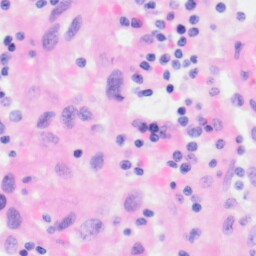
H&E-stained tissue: Kidney